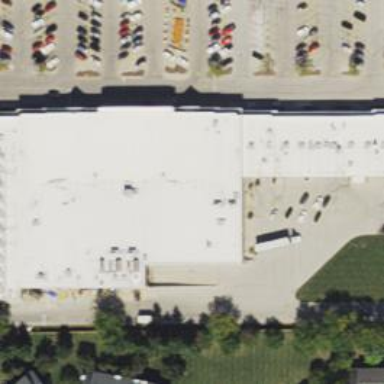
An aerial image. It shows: Supermarket.